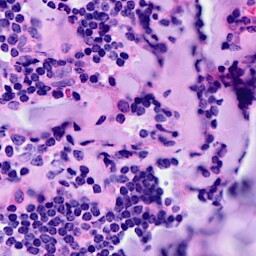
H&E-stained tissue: Breast